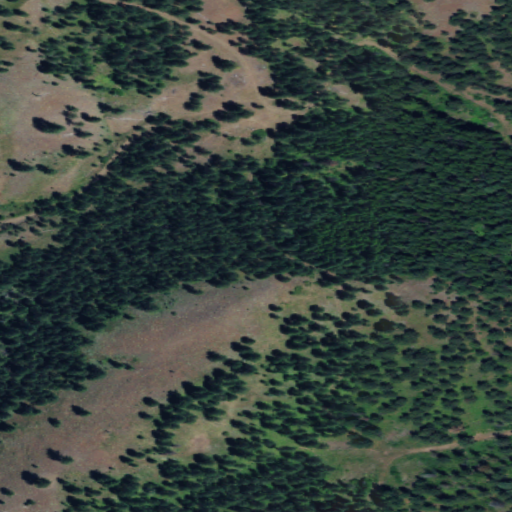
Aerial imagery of ridge(s) in Washington named The Bench containing evergreen forest, grassland, and shrub